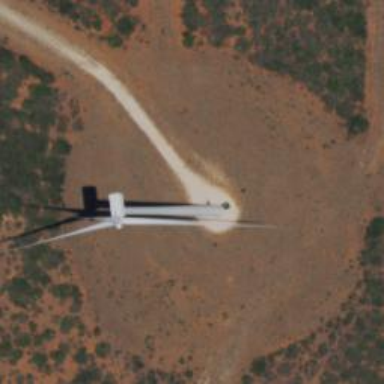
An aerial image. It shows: Wind turbine generator that utilizes wind as its source for generating electricity. It is of the horizontal axis type.